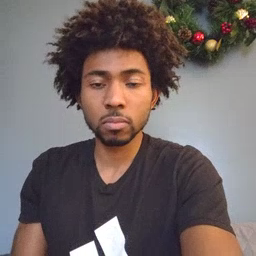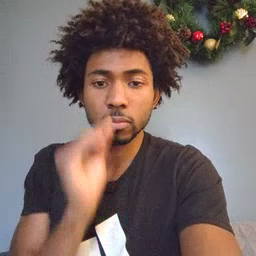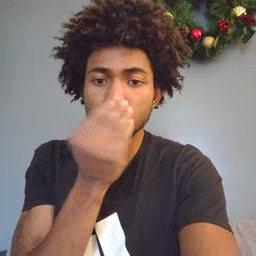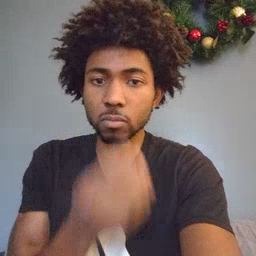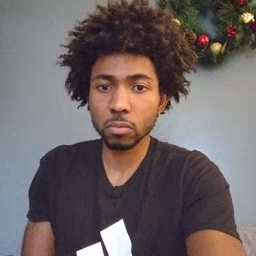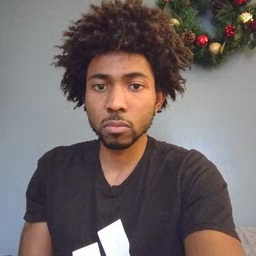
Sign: flower